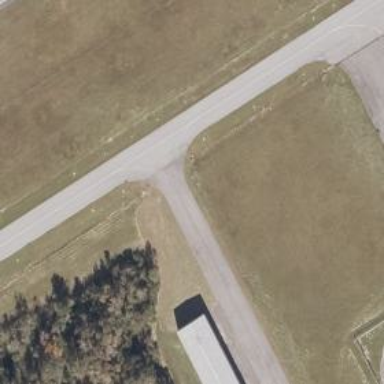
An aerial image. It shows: Taxiway at the airport with asphalt surface.